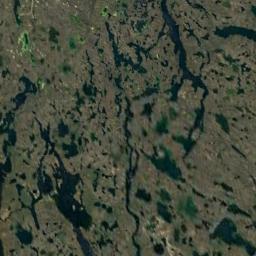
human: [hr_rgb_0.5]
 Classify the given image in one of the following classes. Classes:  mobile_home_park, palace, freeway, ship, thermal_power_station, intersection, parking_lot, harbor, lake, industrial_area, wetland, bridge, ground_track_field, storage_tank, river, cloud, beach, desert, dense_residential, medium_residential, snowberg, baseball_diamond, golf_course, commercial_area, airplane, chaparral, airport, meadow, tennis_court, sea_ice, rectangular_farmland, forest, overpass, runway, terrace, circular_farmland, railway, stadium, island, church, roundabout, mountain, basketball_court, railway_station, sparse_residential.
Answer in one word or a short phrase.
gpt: wetland